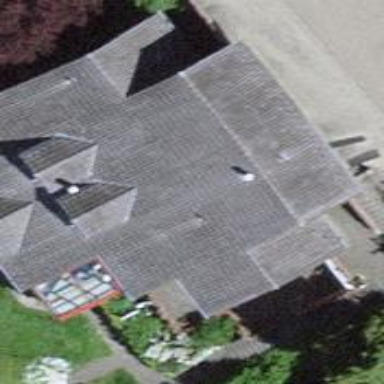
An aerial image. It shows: Simple and straightforward house.